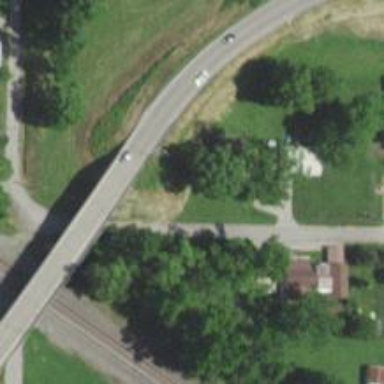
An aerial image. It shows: Secondary road with bridge.